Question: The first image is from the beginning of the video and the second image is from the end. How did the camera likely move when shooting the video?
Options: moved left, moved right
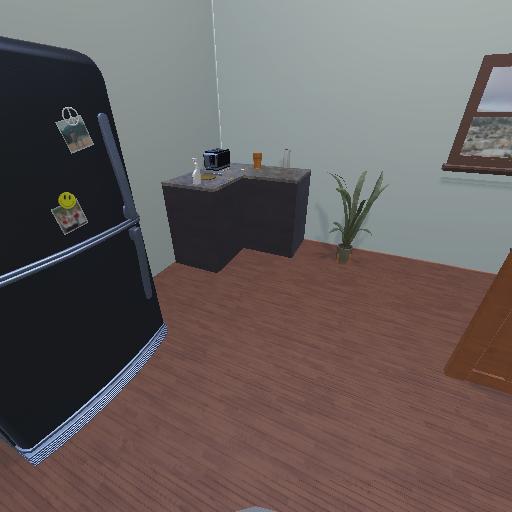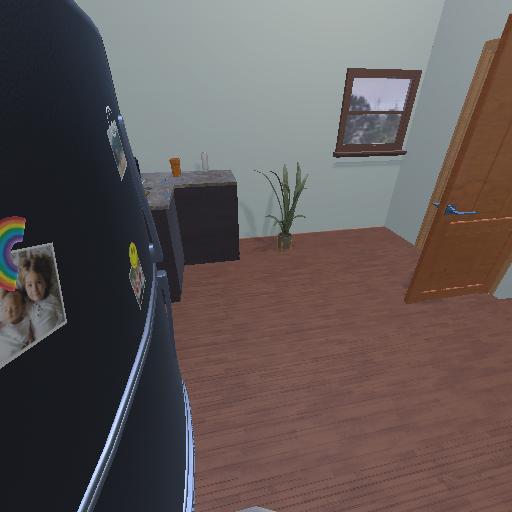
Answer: moved left